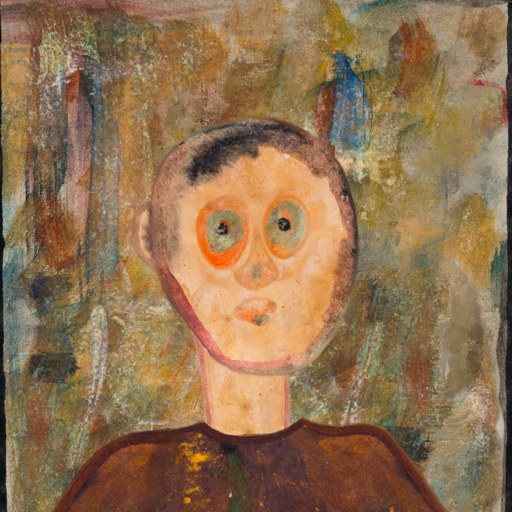
Background: Pipe, Head And Neck Front: Childish, Face Front: Childish, Bust: Comrade, Hair Front: Blank, Head Accessory: Blank, Second Necklace: Blank, Necklace: Blank, Baby: Blank